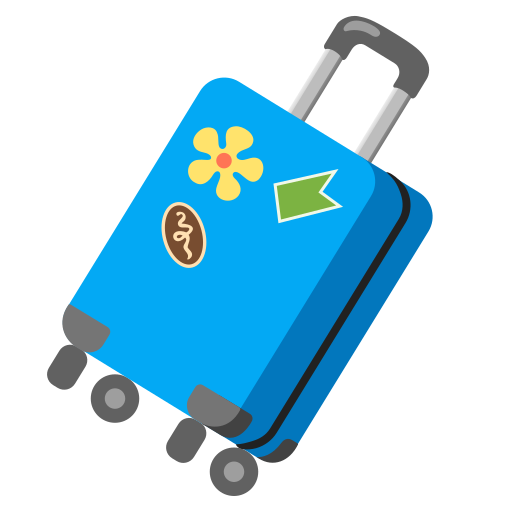
Emoji: 🧳